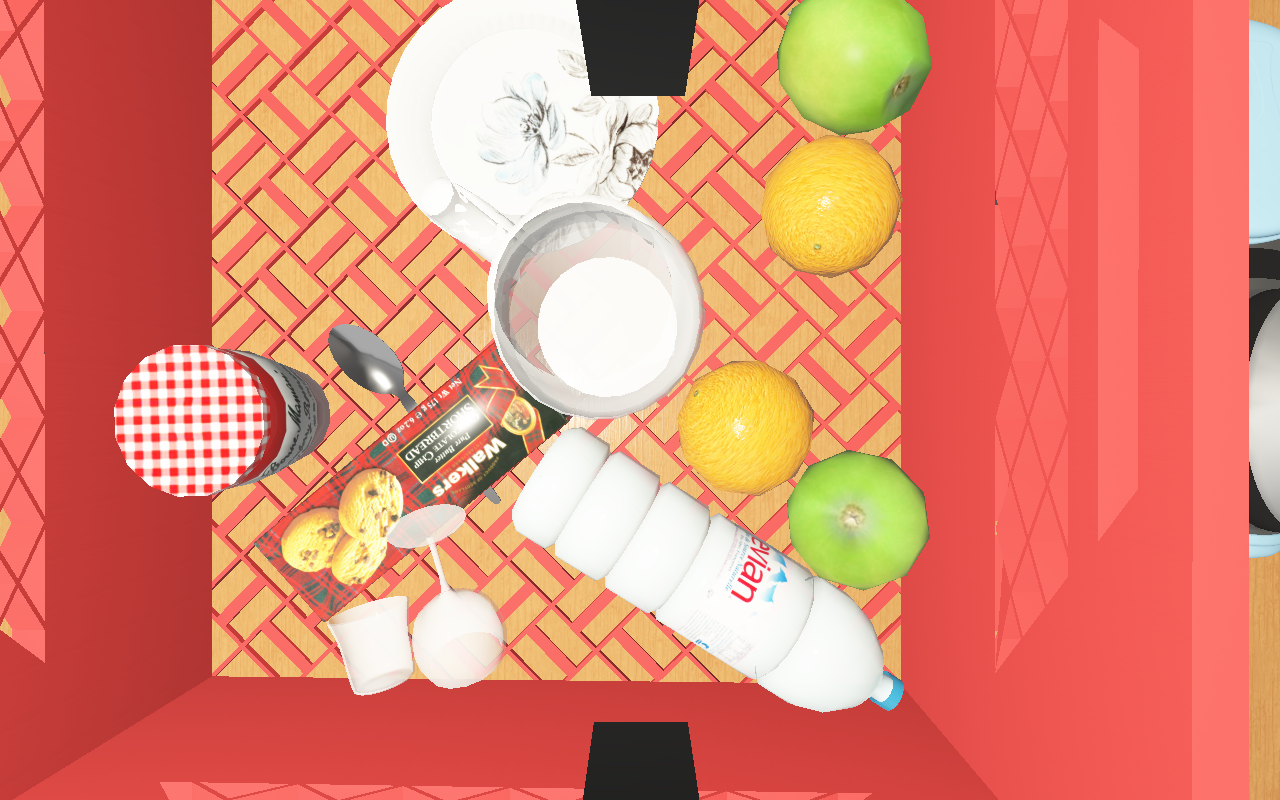
Objects in the scene:
carafe
apple
apple
orange
orange
glass
wineglass
jam jar
cereal box